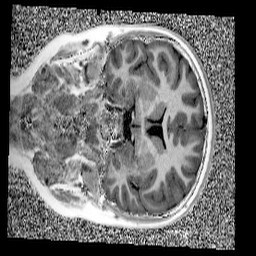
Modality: UNIT1
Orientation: coronal
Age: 11
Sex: female
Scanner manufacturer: siemens
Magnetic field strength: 3 T
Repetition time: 4 s
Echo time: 0.00299 s